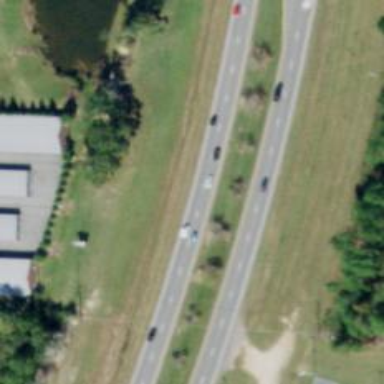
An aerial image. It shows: Trunk expressway with asphalt surface. It is dual carriageway.